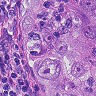
Metastatic tissue present: yes